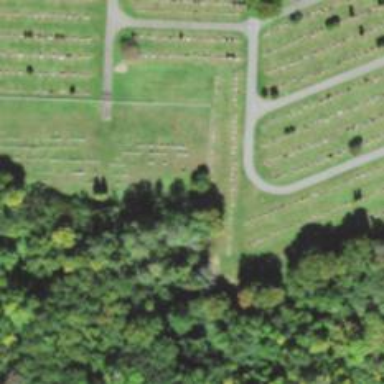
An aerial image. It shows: Cemetery.